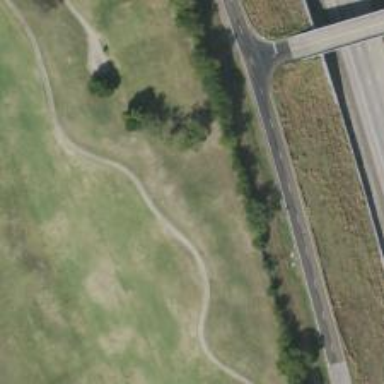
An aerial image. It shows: Footway that serves as golf path.